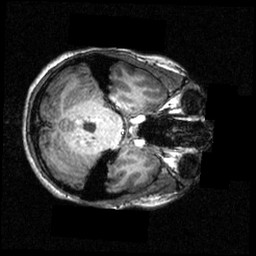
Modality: T1w
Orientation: axial
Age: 20
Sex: female
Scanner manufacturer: siemens
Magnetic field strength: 3.951 T
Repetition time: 1.5 s
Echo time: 0.00335 s